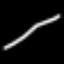
Label: line